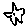
Label: star